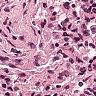
Metastatic tissue present: no